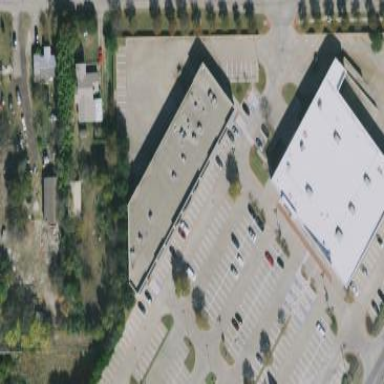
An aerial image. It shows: Commercial building.